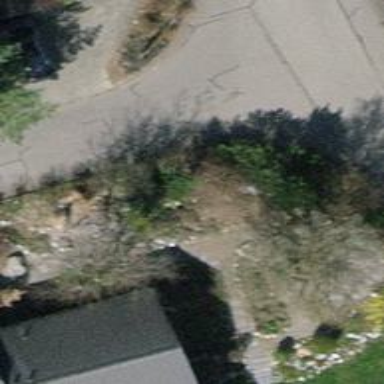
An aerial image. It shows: Smooth asphalt road in residential area.